RGB frame:
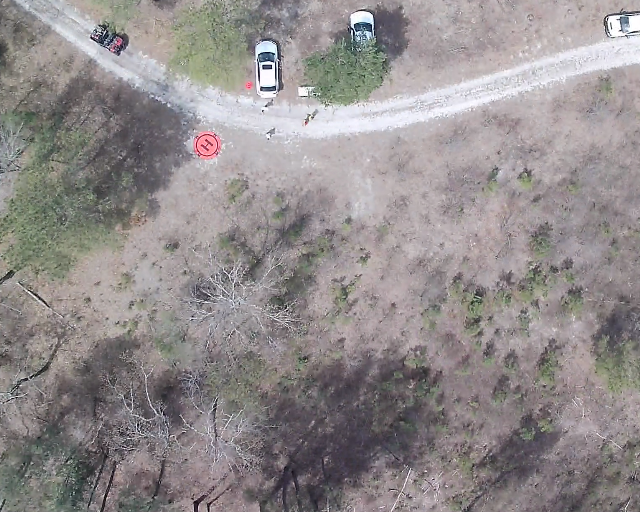
Thermal frame:
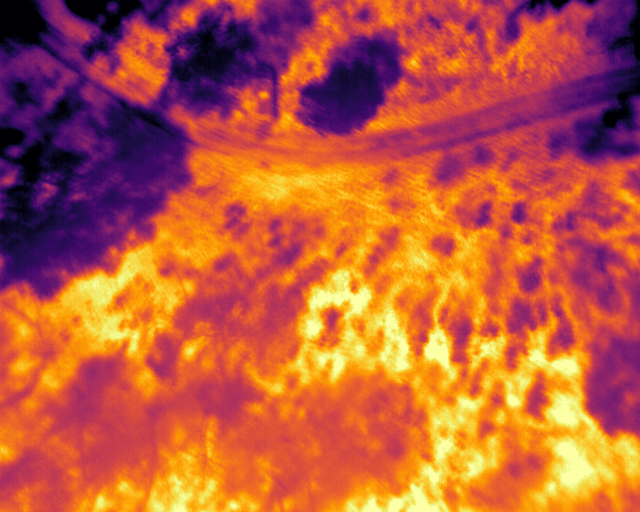
Captured: 2026-02-26 02:27:00
Pixels at or above 80 °C: 0 (fraction of frame: 0)